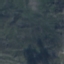
Land use / land cover: HerbaceousVegetation